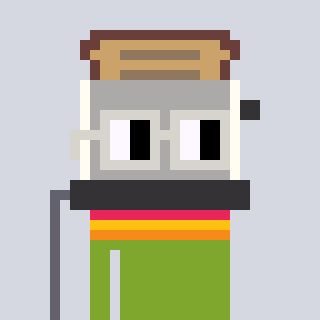
a pixel art character with square light gray glasses, a toaster-shaped head and a slimegreen-colored body on a cool background